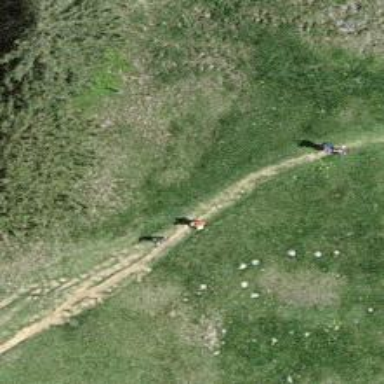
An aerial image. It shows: Path on the ground.